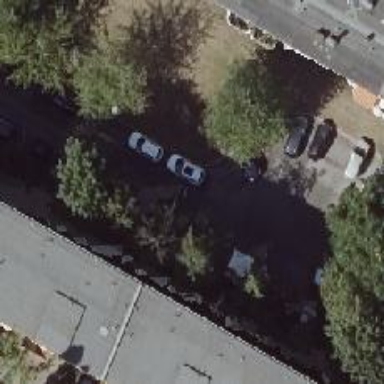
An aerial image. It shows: Residential road with asphalt surface. There are parallel parking lanes on both sides.